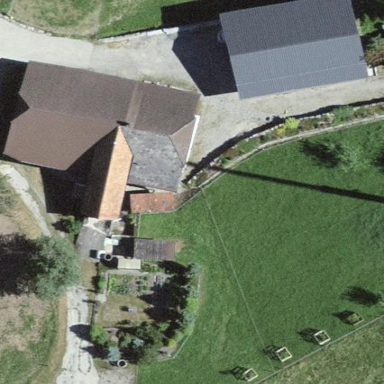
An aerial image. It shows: Farm building.